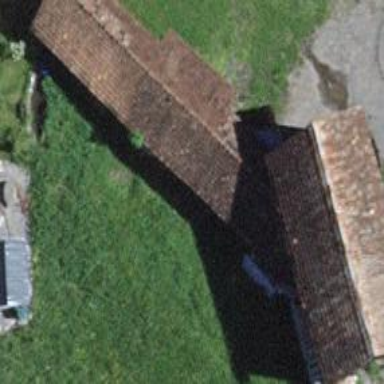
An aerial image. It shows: Simple house.